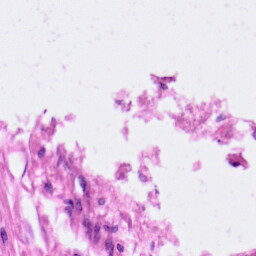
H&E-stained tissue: Pancreatic